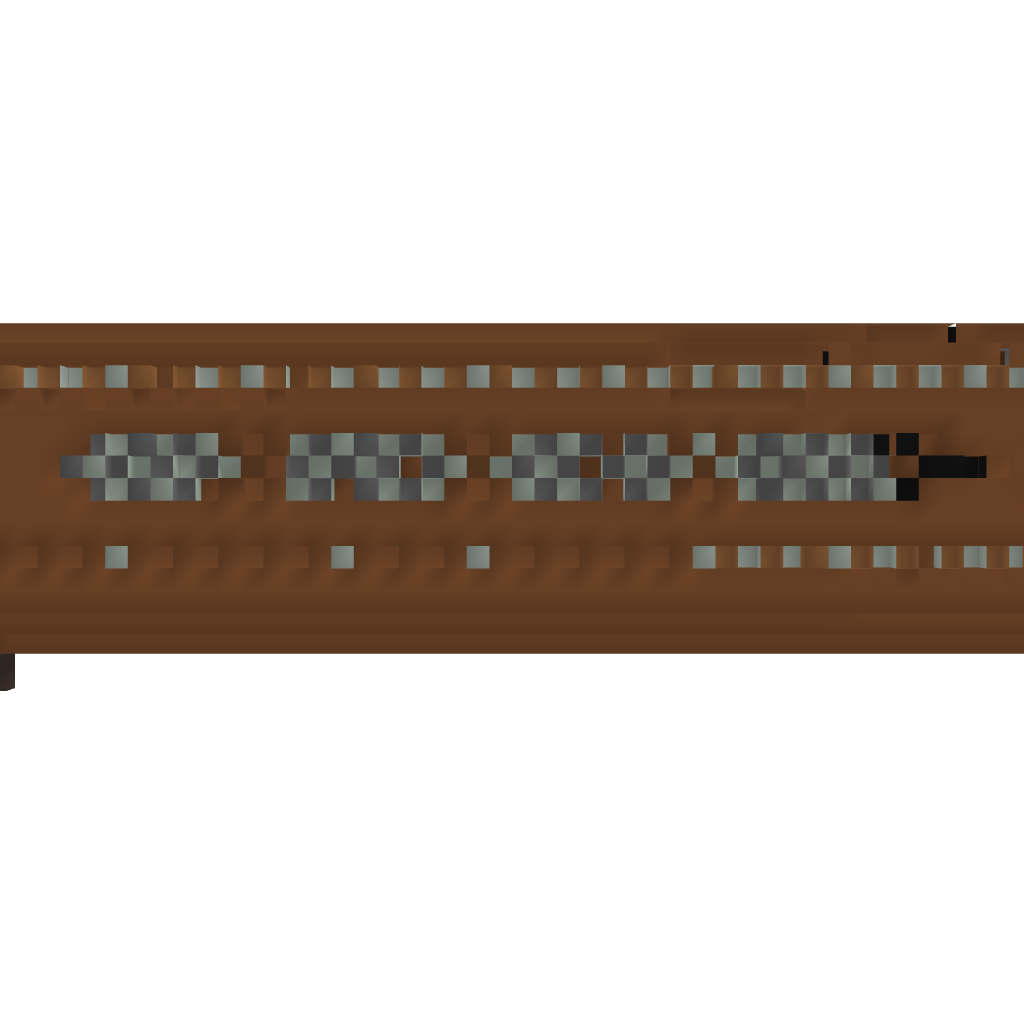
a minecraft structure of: Airship WarFrigate Class T Type G Prototype1007